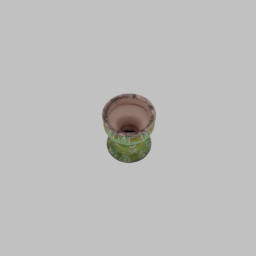
Label: decoration